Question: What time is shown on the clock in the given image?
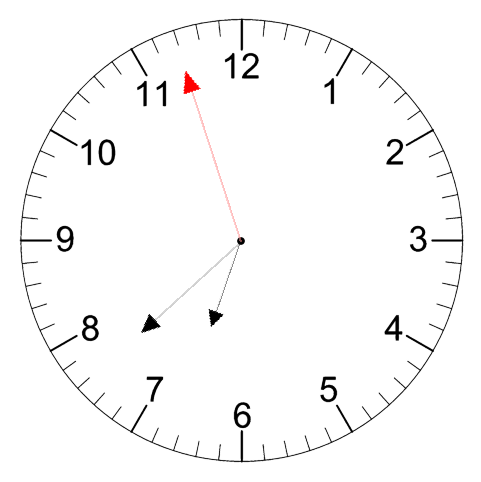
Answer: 06:37:57